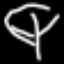
Label: leaf